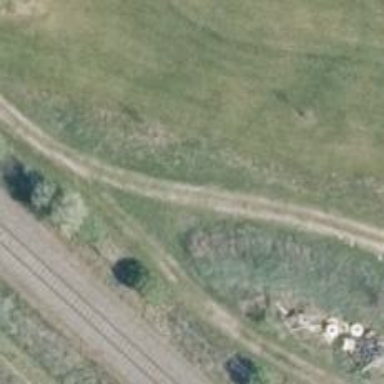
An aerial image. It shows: Track with ground surface of grade5. It is used for golf cart.